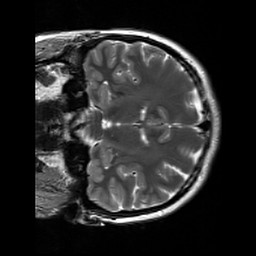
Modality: T2w
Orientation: coronal
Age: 27
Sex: female
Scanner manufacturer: siemens
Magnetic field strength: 3 T
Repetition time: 7 s
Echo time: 0.09 s